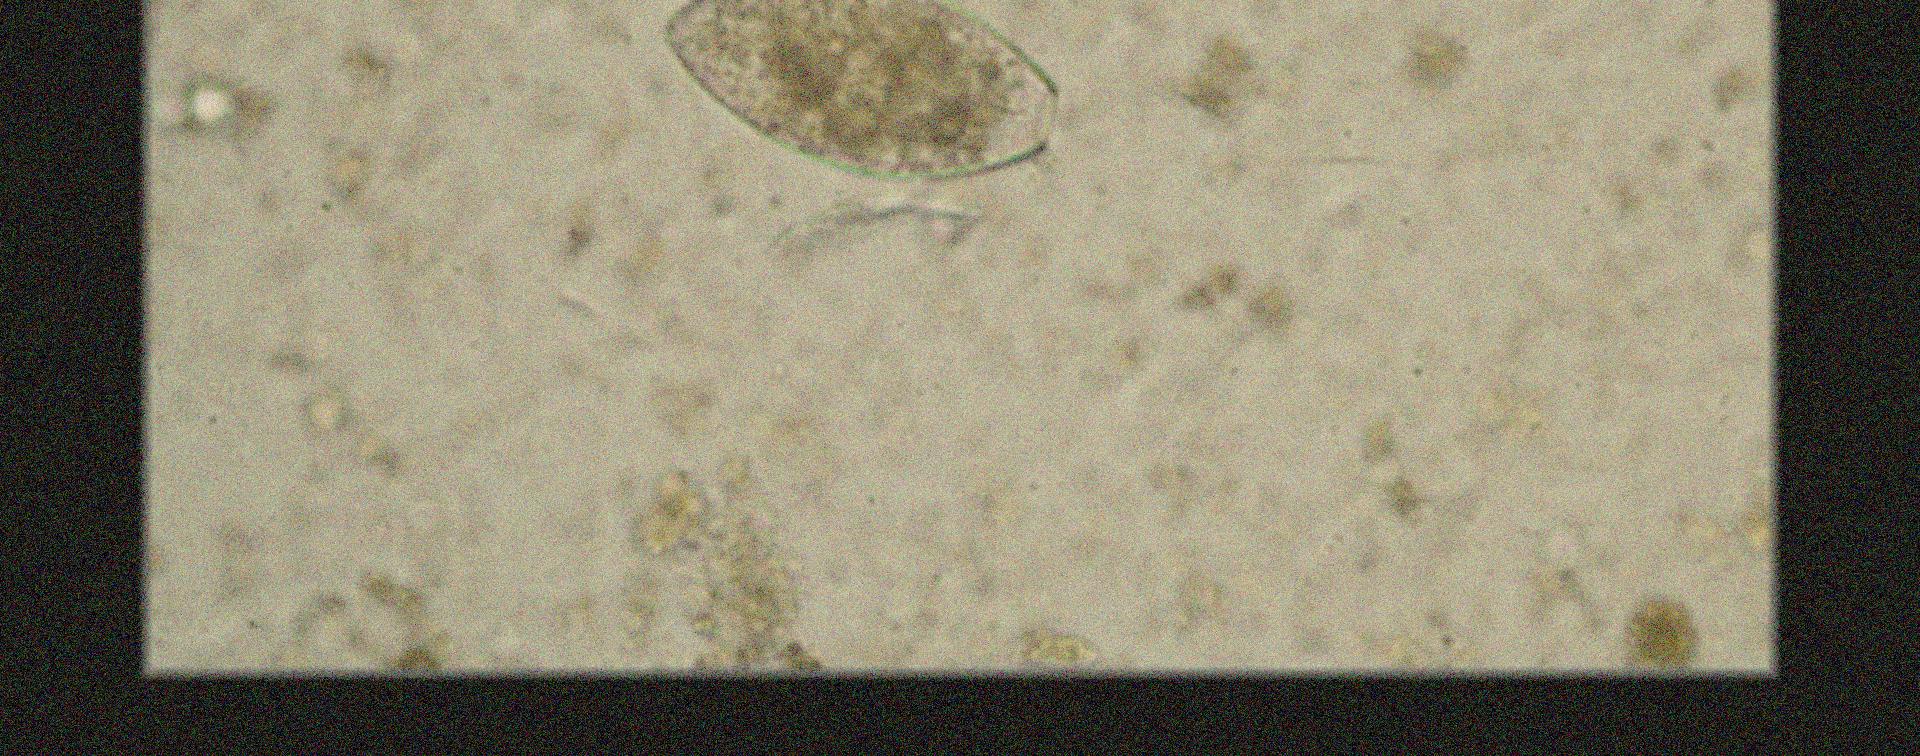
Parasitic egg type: Fasciolopsis buski